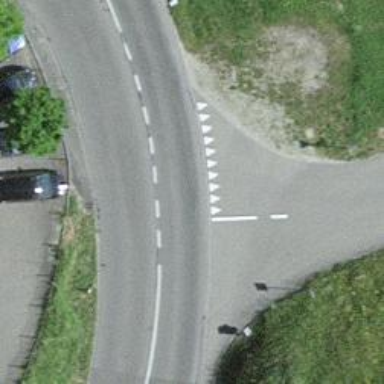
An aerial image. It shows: Road with "give way" sign.